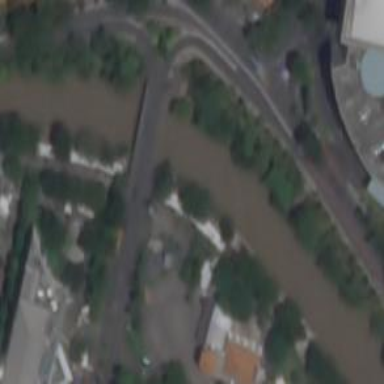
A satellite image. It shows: Tertiary road with bridge.